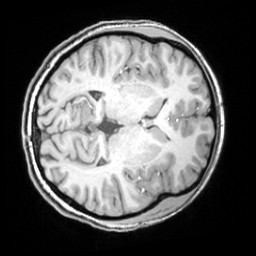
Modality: T1w
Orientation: axial
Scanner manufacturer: siemens
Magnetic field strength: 3 T
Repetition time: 1.81 s
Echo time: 0.00345 s